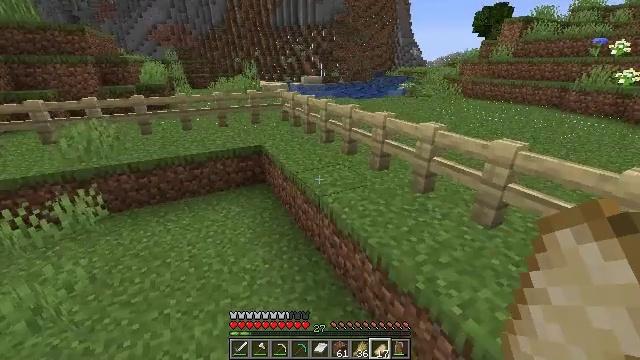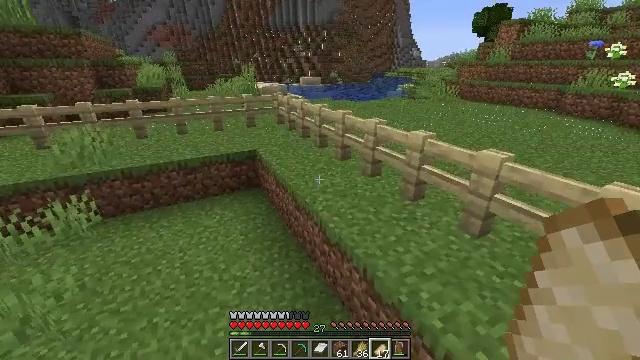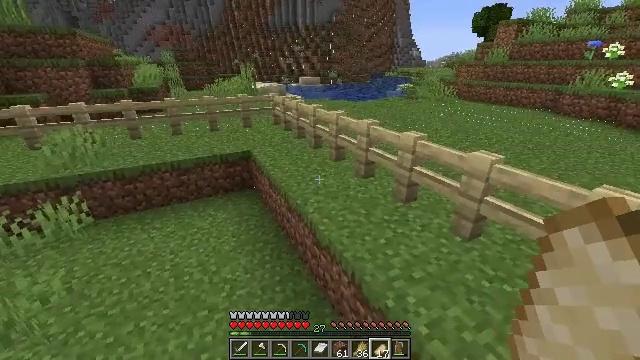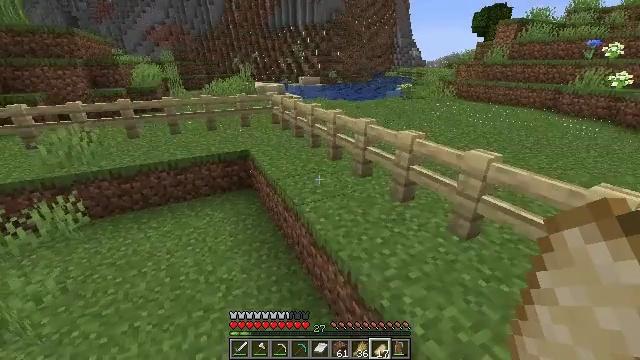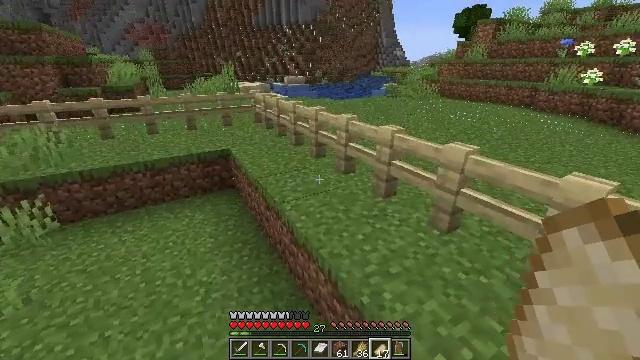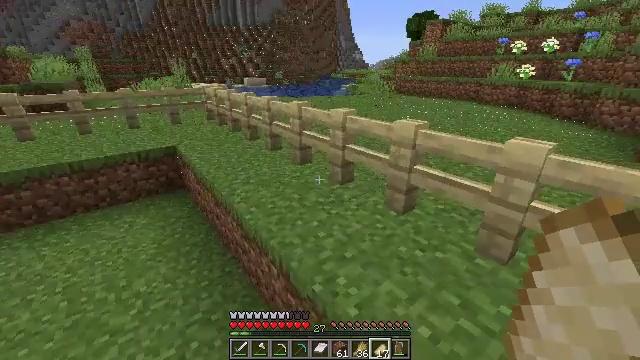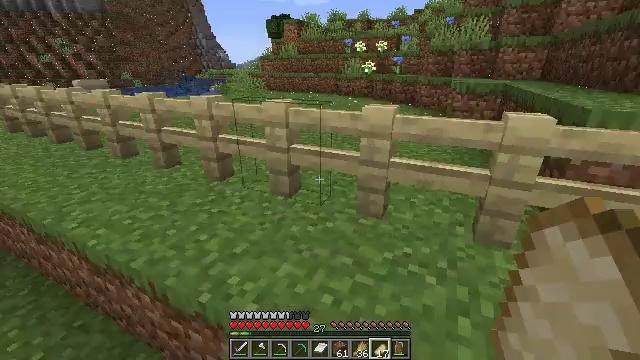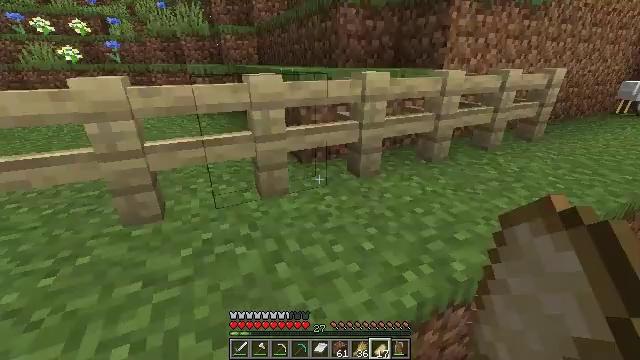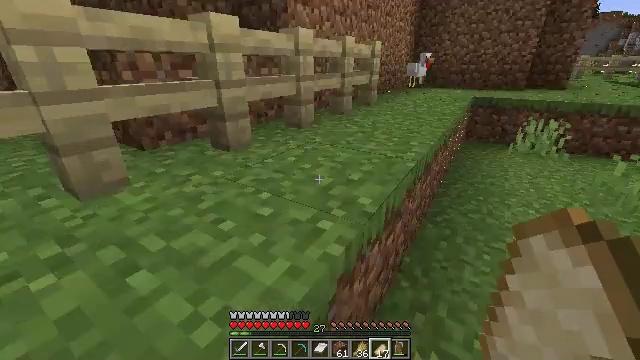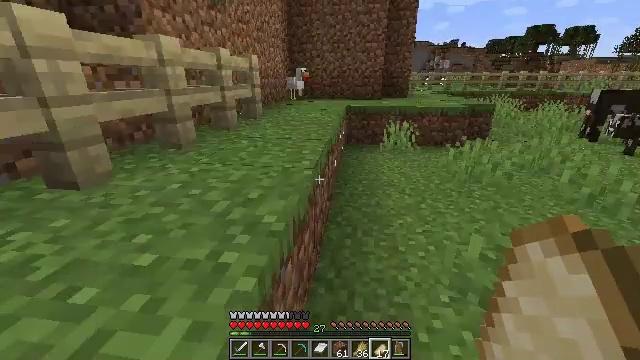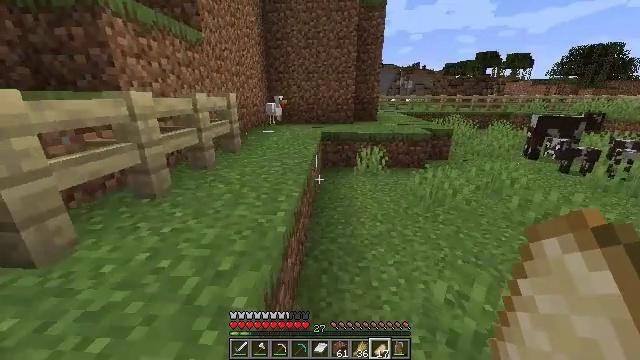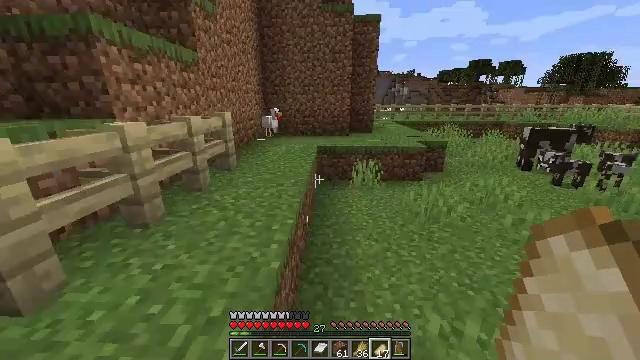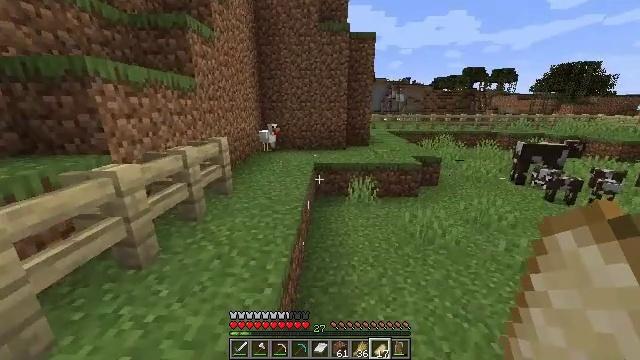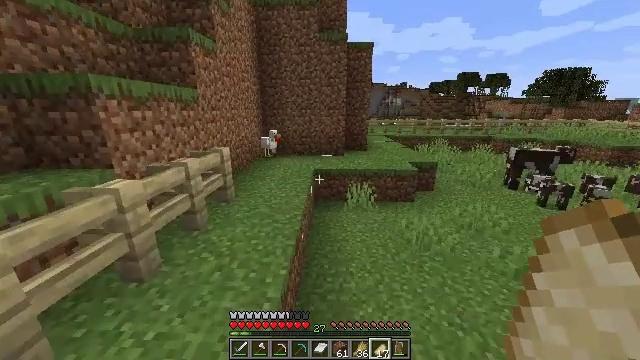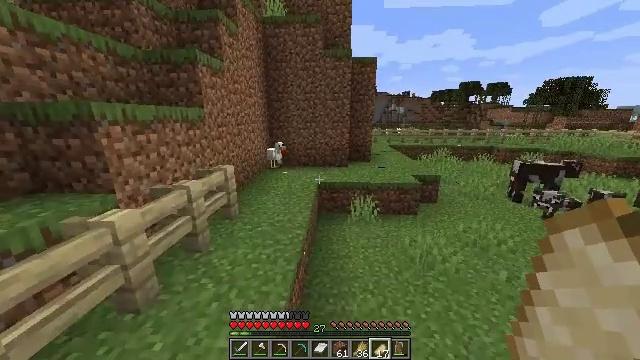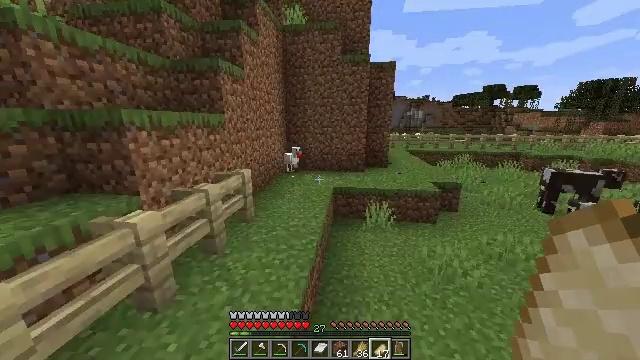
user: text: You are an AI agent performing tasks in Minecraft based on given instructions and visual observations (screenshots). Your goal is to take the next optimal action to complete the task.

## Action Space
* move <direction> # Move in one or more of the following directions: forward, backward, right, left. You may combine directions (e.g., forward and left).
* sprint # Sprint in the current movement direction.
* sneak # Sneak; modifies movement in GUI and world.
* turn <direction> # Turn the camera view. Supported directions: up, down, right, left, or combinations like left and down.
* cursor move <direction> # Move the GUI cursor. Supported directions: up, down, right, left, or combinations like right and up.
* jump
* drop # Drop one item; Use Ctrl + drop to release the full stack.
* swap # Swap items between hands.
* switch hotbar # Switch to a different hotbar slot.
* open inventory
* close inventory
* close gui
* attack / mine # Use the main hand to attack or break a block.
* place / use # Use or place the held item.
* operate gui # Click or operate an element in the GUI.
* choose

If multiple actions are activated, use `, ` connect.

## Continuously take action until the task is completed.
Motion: motion action
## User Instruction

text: Dismantle the birch fence.
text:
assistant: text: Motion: move forward and move right
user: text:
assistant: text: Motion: move forward and move right
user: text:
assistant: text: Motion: move forward and move right
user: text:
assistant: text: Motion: move forward and move right, turn right
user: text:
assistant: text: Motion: move forward and move right, turn right
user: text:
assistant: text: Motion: move forward and move right, turn right
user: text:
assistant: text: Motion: move forward and move right, turn right and down
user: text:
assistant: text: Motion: move forward and move right, turn right
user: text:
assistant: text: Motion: move forward and move right, sprint, turn right and up
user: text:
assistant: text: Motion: move forward and move right, sprint, turn right and up, jump
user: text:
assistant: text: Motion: move forward, sprint, turn up, jump
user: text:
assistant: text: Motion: move forward, sprint, jump
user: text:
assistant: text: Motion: move forward, sprint, jump
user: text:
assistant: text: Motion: move forward, sprint, turn left and up
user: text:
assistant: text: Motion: move forward, sprint, turn left and up
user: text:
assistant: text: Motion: move forward, sprint
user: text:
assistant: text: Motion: move forward, sprint
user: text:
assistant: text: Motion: move forward, sprint, turn left
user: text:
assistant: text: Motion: move forward, sprint, turn left
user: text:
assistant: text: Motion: move forward, sprint, turn left
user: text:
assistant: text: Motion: move forward, sprint, turn left
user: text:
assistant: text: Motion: move forward, sprint, turn left
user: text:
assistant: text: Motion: move forward and move right, sprint
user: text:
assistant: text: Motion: move forward and move right, sprint, turn right
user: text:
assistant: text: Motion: move forward and move right, sprint, turn right, jump
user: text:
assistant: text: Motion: move forward and move right, sprint, turn right, jump
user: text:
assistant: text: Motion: move forward and move right, sprint, turn right, jump
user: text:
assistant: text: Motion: move forward and move right, sprint, jump
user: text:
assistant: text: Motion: move forward and move right, sprint, jump
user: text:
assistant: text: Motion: move forward and move right, sprint, jump